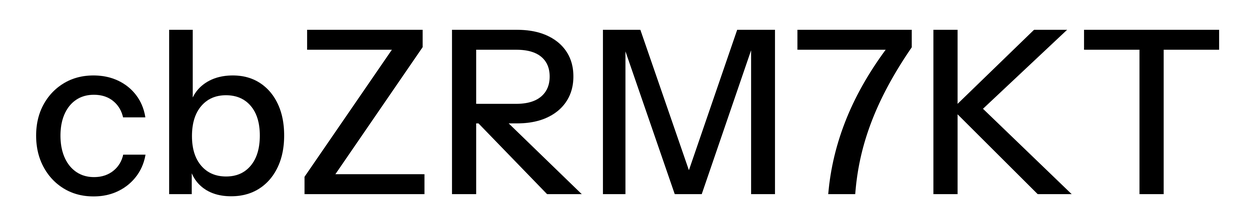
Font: InstrumentSans_Medium